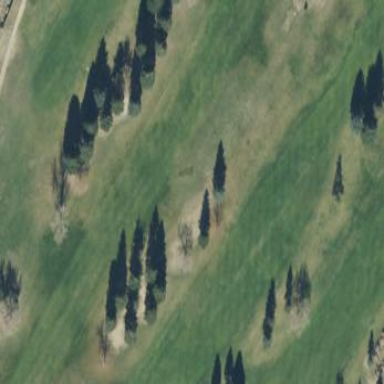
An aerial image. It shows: Golf fairway surrounded by grass.